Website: home-depot
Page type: delivery-shipping
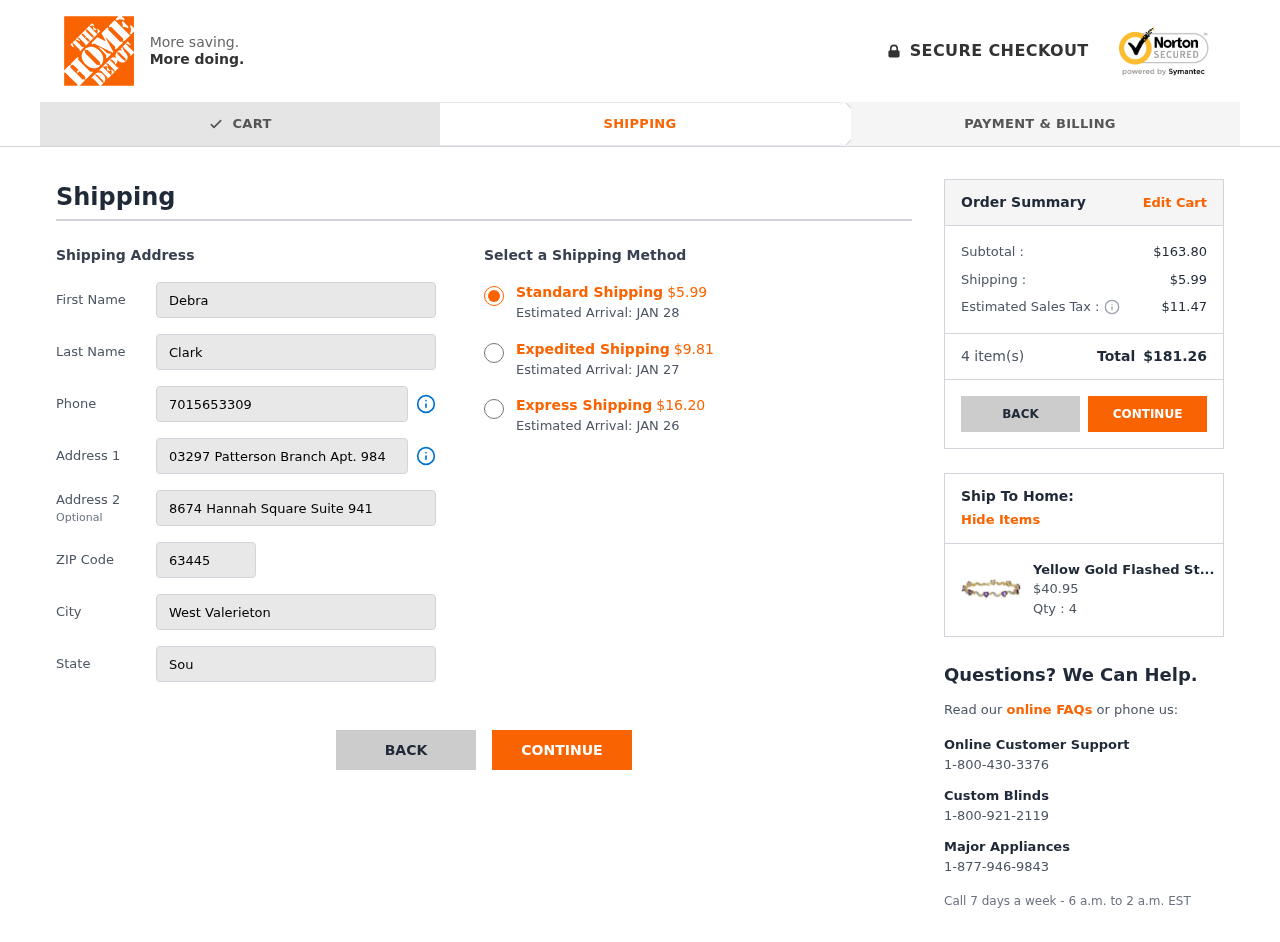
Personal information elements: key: PII_CITY
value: West Valerieton
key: PII_FIRSTNAME
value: Debra
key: PII_LASTNAME
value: Clark
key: PII_PHONE
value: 7015653309
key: PII_POSTCODE
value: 63445
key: PII_STATE
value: South Dakota
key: PII_STREET
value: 03297 Patterson Branch Apt. 984
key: PII_STREET2
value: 8674 Hannah Square Suite 941
Product elements: key: PRODUCT1_NAME
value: Yellow Gold Flashed Sterling Silver Amethyst and Diamond Accent Heart Wave Bracelet, 7.25"
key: PRODUCT1_PRICE
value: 40.95
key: PRODUCT1_QUANTITY
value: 4
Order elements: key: ORDER_SHIPPING_COST_STANDARD
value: $5.99
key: ORDER_DELIVERY_DATE
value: JAN 28
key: ORDER_SHIPPING_COST_EXPEDITED
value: $9.81
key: ORDER_DELIVERY_DATE_EXPEDITED
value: JAN 27
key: ORDER_SHIPPING_COST_EXPRESS
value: $16.20
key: ORDER_DELIVERY_DATE_EXPRESS
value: JAN 26
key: ORDER_SUBTOTAL
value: $163.80
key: ORDER_SHIPPING_COST
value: $5.99
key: ORDER_TAX
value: $11.47
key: ORDER_NUM_ITEMS
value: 4
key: ORDER_TOTAL
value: $181.26